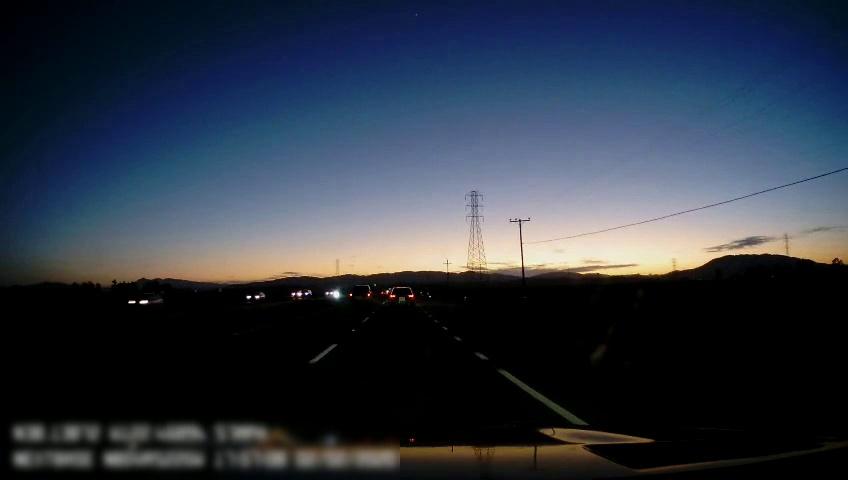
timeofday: Dusk/Dawn/Twilight
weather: Sunny
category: Drivable Space
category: Vehicles | Car
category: Vehicles | Car
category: Vehicles | Car
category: Vehicles | Car
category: Vehicles | SUV
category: Vehicles | Truck
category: Lanes | Current Lane
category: Lanes | Current Lane